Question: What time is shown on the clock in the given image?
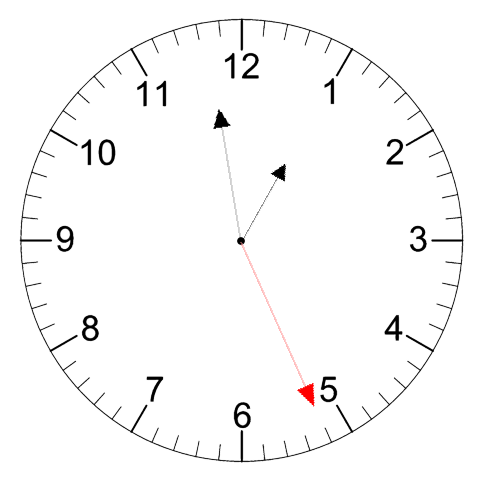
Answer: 12:58:26